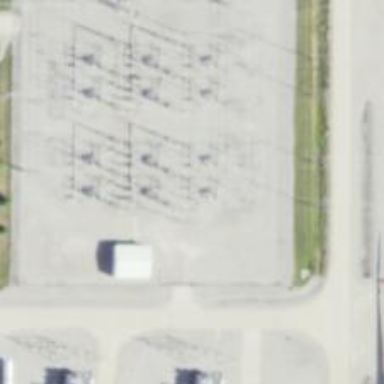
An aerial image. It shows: Switch for power supply.